Question: I make three heading texts in a WordPress page and rewrite the CSS if screen width is smaller than 820px. Below is the code I do.
'''
<h1 class="block-h1">Heading 1</h1>
<h2 class="block-h2">Heading 2</h2>
<h3 class="block-h3">Heading 3</h3>
@media screen and (max-width: 819px) {
h1.block-h1 { font-size:1.2em; line-height:12px; top:10%;}
h2.block-h2 { font-size:1.4em; line-height:14px; top: 50%;}
h3.block-h3 { font-size:1.8em; line-height:10px; top: 70%;}
}
'''
Only the <h1> and <h3> can be rewrote, but the style of <h2> cannot be override, the .post-content h2 is kept. Style is added add the footer of the page.
<URL>
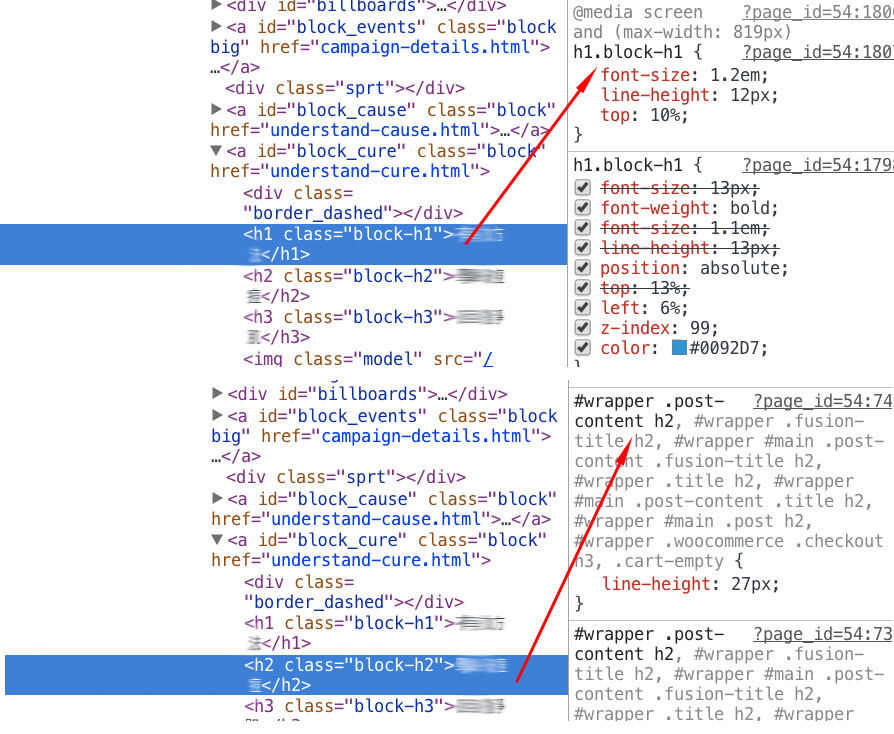
Answer: Understanding the of how is read in precedence could help you in this scenario.
, you should avoid these; and just update the code in the actual stylesheet, or make conditionals within; but if you can't consider the below.
To override a external '/css.css' stylesheet. This is the easiest to override; you can have styles within the '.html' page referencing (you can put these anywhere and it will override) Eg. within the '<head><style>span { color: red; }</style></head>'
If you need to override a on-page style similar to as quoted as within the '</head>' above. You'll need to declare an inline style which takes the ultimate precedence. . '<span class="purple" style="color:red;">yooo</span>'
If your having issues still.. your css could be inserted via JS or jQuery or even a server side include making it a bit tricker; most of the time you can add a simple '!important' to where your trying to override. . '<head><style>span { color: red !important; }</style></head>'
If your still having issues; then there is something going on very odd here; in which you should try to debug. But jQuery could override most scenarios pretty good as well (though you really shouldn't have to use such a low level technique for css styles)
But- you can simply do this:
'''
$("span").css("color","red");
'''
Or.. Remove the previous styles first -- and then .
'''
$("span").removeAttr('style').css("color","purple");
'''
and then add the correct one with any of the above methods!